Question: I am implementing the PayPal SDK. Here is my code:
'''
[PayPalPaymentViewController setEnvironment:PayPalEnvironmentNoNetwork];
PayPalPaymentViewController *paymentViewController;
paymentViewController = [[PayPalPaymentViewController alloc] initWithClientId:kPayPalClientId
receiverEmail:kPayPalReceiverEmail
payerId:nil
payment:payment
delegate:self];
[self presentViewController:paymentViewController animated:YES completion:nil];
'''
Everything works fine but when I remove:
'''
[PayPalPaymentViewController setEnvironment:PayPalEnvironmentNoNetwork];
'''
I get this error message:
'''
Request has failed with error:"invalid_client - System error (invalid_client). Please try again later.
details: (
{
"error_description" = "The client credentials are invalid";
}
)"
'''
and an alertview pops up:

Any help will be appreciated.
Thank you!
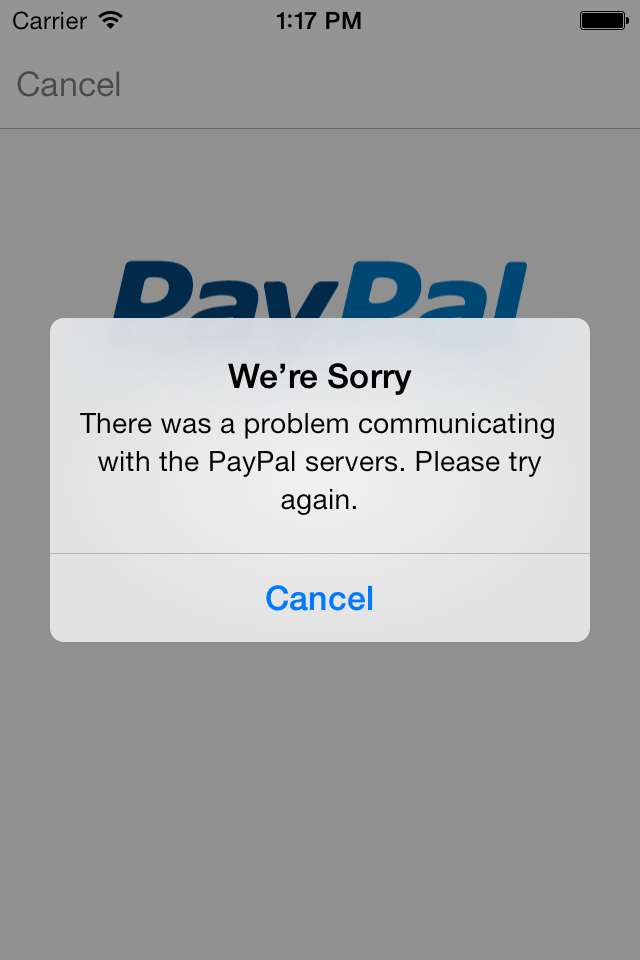
Answer: When you remove "noNetwork" environment, the SDK attempts to communicate with the PayPal servers using the clientId from your code. The default environment is production. Make sure you are including the clientId for Live in your code. You can also set the environment to use sandbox as well, which requires a different clientId. You can get these clientIds at <URL>